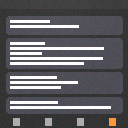
Screen state: on